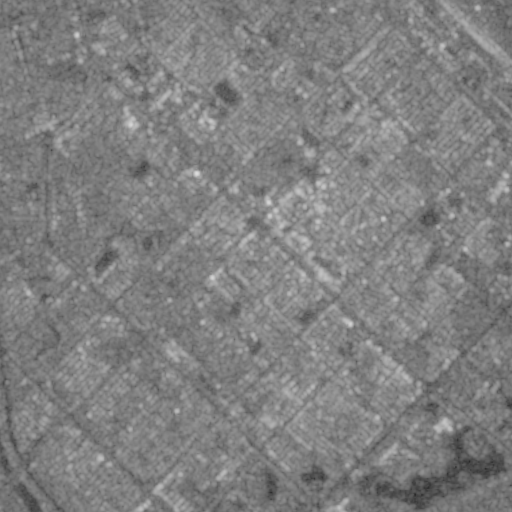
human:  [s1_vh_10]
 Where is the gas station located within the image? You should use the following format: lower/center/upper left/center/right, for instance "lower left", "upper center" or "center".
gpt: The gas station is located in the upper right of the image.
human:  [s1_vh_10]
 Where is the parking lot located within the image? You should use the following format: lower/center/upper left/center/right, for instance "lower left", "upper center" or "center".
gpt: The parking lot is located in the center right of the image.
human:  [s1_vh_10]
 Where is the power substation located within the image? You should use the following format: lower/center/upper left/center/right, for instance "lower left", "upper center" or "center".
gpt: The power substation is located in the lower right of the image.
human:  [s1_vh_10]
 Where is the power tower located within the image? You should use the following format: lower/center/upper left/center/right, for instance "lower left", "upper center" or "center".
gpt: The power tower is located in the lower right of the image.
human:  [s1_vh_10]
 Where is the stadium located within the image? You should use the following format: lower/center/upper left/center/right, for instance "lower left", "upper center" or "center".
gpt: The stadium is located in the upper center of the image.
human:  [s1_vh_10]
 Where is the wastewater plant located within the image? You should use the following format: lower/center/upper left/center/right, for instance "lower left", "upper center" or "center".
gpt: The wastewater plant is located in the lower right of the image.
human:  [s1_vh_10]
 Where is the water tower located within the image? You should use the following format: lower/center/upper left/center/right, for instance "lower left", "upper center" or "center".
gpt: The water tower is located in the center right of the image.
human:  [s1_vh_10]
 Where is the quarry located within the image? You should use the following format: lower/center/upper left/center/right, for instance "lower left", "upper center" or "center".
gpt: There is no quarry in the image.

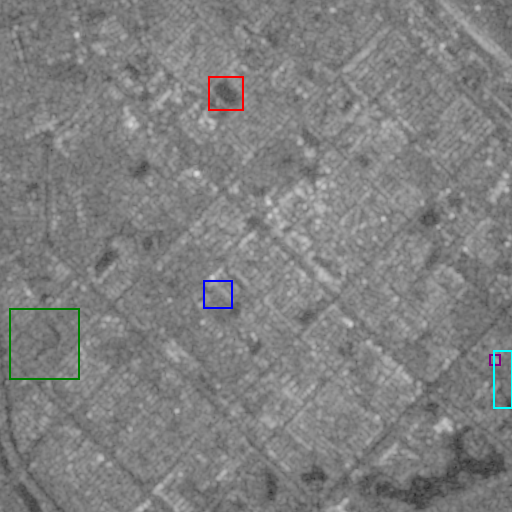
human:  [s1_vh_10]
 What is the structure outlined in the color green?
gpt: The structure outlined in green is a park.
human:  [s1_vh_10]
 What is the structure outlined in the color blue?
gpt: The structure outlined in blue is a parking lot.
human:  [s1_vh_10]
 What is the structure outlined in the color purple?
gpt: The structure outlined in purple is a power substation.
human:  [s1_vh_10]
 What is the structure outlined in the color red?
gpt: The structure outlined in red is a stadium.
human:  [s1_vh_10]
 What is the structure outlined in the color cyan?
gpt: The structure outlined in cyan is a wastewater plant.
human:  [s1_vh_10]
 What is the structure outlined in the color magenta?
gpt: There is no magenta outline.